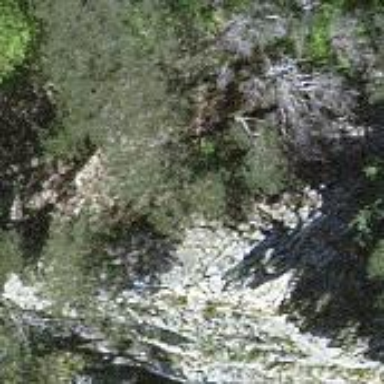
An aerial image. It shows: Natural cliff.